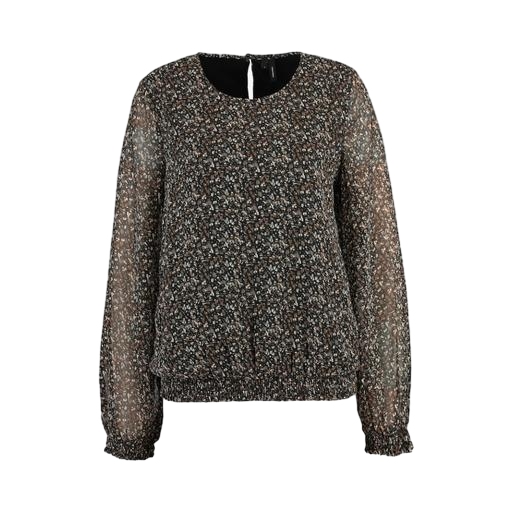
black petite printed top only macy, black petite printed ruched-sleeve top only macy, multicolor vero moda rust high neck blouse, white background